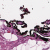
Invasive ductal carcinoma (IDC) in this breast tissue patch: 0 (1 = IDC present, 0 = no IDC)